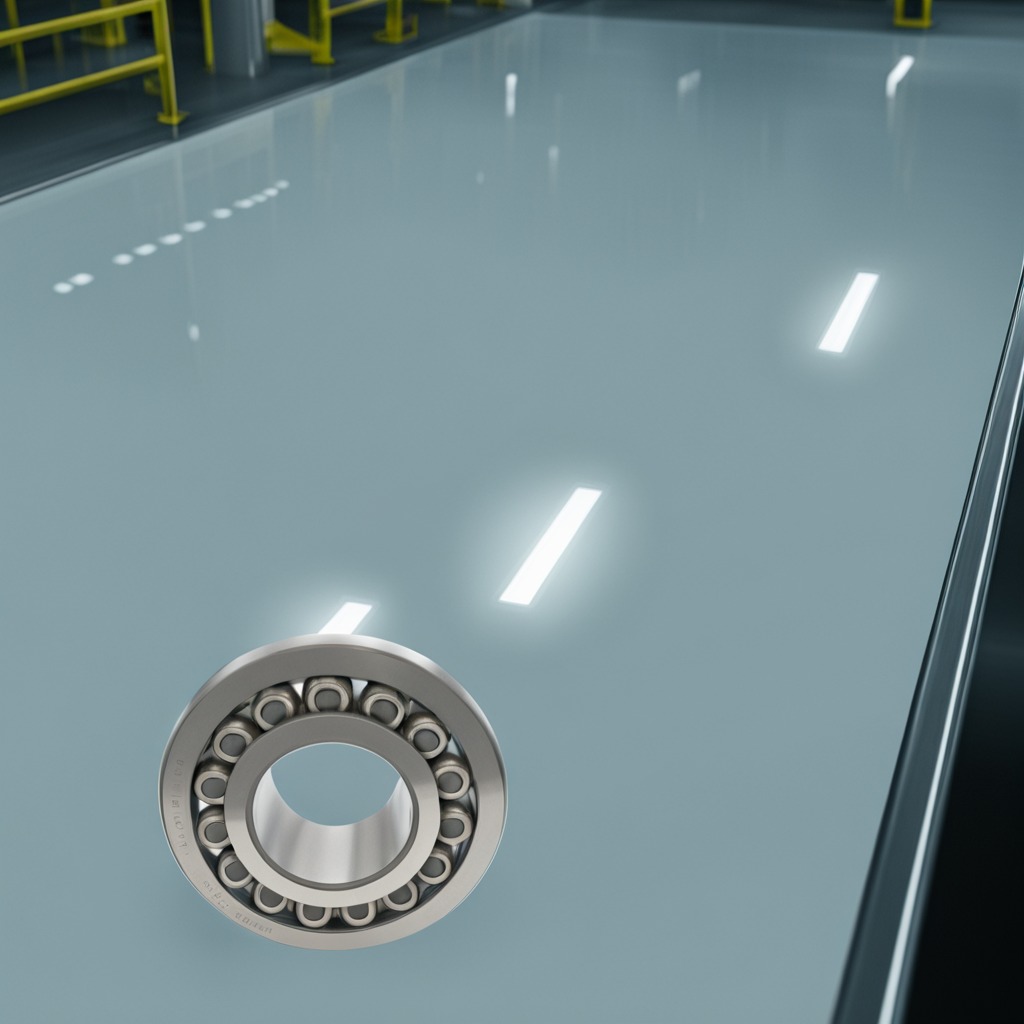
A metal ball bearing is lying on the high-gloss table.